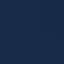
Land use / land cover: SeaLake